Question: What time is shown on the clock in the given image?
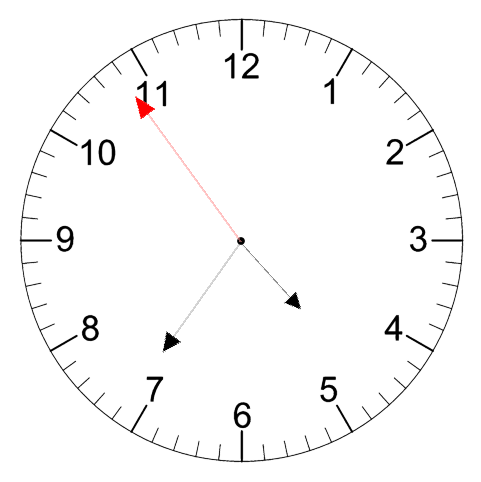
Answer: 04:35:54